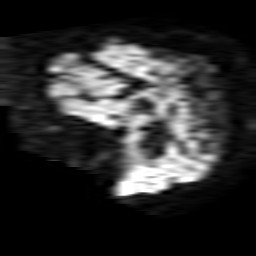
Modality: TRACE
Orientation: sagittal
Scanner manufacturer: philips
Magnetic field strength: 1.5 T
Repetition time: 4.777 s
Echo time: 0.07764 s